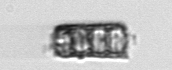
Label: Paralia_sulcata